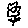
Label: flower